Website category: university
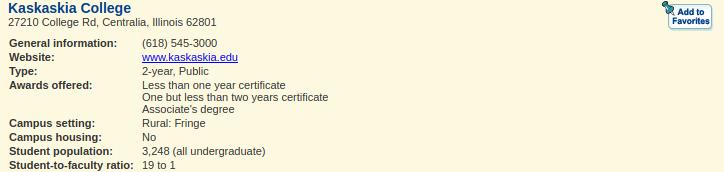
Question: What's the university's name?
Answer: Kaskaskia College

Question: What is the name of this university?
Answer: Kaskaskia College

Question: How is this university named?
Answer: Kaskaskia College

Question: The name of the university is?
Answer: Kaskaskia College

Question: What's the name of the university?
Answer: Kaskaskia College

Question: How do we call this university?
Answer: Kaskaskia College

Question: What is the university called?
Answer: Kaskaskia College

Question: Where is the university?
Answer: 27210 College Rd, Centralia, Illinois 62801

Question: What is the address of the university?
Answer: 27210 College Rd, Centralia, Illinois 62801

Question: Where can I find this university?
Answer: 27210 College Rd, Centralia, Illinois 62801

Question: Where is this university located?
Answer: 27210 College Rd, Centralia, Illinois 62801

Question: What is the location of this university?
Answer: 27210 College Rd, Centralia, Illinois 62801

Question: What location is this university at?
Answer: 27210 College Rd, Centralia, Illinois 62801

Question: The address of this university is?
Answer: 27210 College Rd, Centralia, Illinois 62801

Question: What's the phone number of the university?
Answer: (618) 545-3000

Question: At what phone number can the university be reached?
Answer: (618) 545-3000

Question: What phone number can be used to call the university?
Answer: (618) 545-3000

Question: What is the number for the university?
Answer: (618) 545-3000

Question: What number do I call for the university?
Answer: (618) 545-3000

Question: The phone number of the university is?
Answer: (618) 545-3000

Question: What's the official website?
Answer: www.kaskaskia.edu

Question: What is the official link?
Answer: www.kaskaskia.edu

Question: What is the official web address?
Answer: www.kaskaskia.edu

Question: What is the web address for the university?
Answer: www.kaskaskia.edu

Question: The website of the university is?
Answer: www.kaskaskia.edu

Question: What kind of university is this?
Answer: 2-year, Public

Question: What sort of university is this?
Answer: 2-year, Public

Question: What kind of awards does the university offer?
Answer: Less than one year certificate One but less than two years certificate Associate's degree

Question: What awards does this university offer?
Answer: Less than one year certificate One but less than two years certificate Associate's degree

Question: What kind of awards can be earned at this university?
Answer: Less than one year certificate One but less than two years certificate Associate's degree

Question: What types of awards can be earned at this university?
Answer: Less than one year certificate One but less than two years certificate Associate's degree

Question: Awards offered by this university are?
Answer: Less than one year certificate One but less than two years certificate Associate's degree

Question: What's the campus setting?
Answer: Rural: Fringe

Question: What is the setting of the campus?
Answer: Rural: Fringe

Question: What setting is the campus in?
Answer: Rural: Fringe

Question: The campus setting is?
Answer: Rural: Fringe

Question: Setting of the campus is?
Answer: Rural: Fringe

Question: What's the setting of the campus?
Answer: Rural: Fringe

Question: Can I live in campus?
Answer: No

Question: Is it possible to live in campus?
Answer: No

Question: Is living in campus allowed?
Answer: No

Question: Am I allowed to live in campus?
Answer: No

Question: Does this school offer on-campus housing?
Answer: No

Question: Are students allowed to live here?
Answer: No

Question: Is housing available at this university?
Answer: No

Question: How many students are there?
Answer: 3,248 (all undergraduate)

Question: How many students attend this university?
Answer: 3,248 (all undergraduate)

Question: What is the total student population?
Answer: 3,248 (all undergraduate)

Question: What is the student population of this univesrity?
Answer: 3,248 (all undergraduate)

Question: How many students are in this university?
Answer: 3,248 (all undergraduate)

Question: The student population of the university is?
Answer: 3,248 (all undergraduate)

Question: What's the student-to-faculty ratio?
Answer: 19 to 1

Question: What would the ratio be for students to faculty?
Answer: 19 to 1

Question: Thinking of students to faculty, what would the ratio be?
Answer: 19 to 1

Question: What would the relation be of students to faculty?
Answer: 19 to 1

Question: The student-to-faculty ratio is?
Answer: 19 to 1

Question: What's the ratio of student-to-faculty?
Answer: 19 to 1

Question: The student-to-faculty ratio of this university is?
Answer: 19 to 1